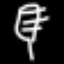
Label: leaf